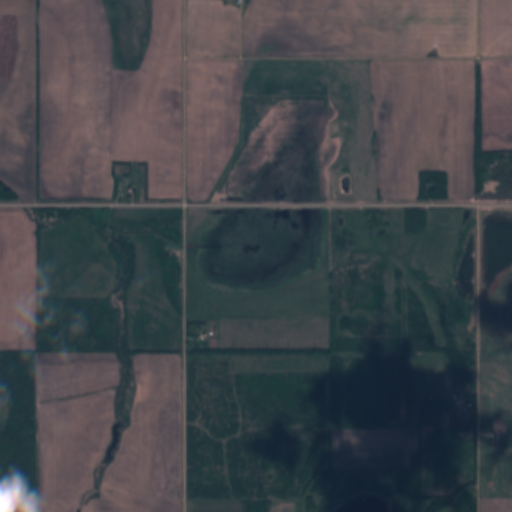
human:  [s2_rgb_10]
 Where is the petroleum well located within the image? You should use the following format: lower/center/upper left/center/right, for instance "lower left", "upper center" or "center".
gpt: The petroleum well is located in the upper center of the image.
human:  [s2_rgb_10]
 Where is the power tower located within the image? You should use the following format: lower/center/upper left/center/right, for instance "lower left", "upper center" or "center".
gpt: There is no power tower in the image.